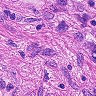
Metastatic tissue present: yes